Field crop: maize
Growth stage: 2
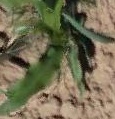
Species: maize